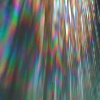
Label: sunburn